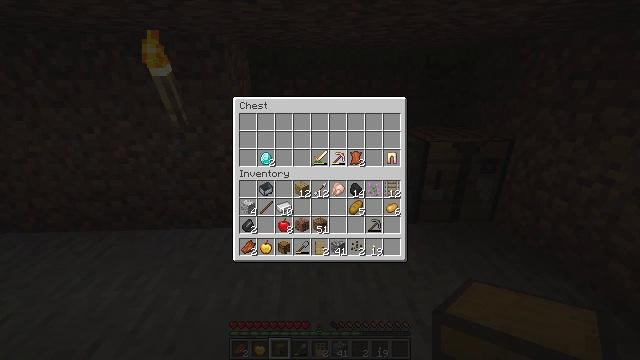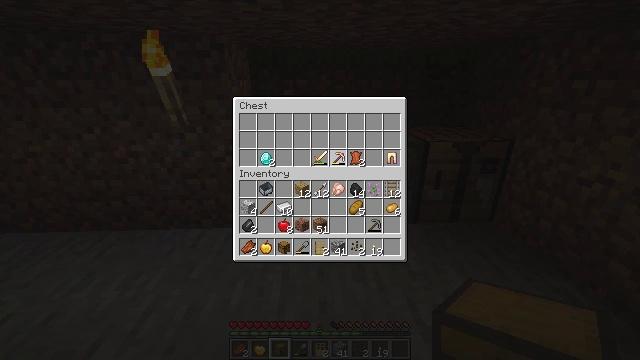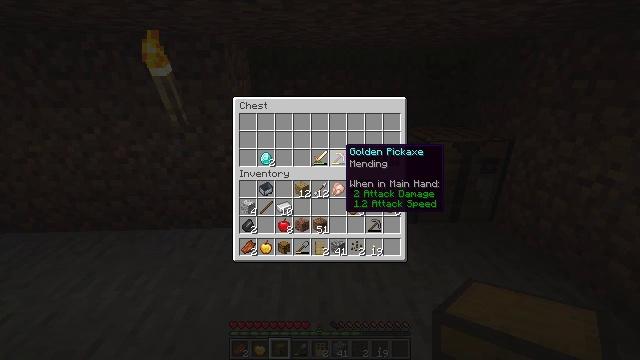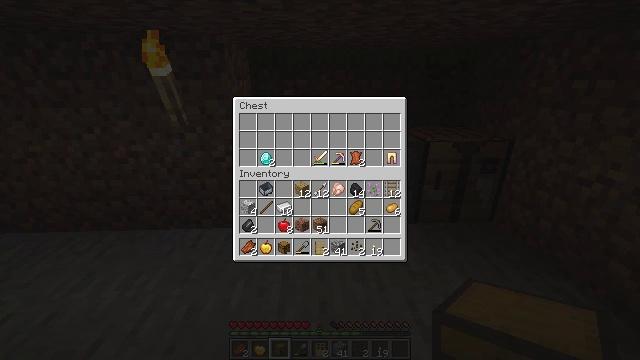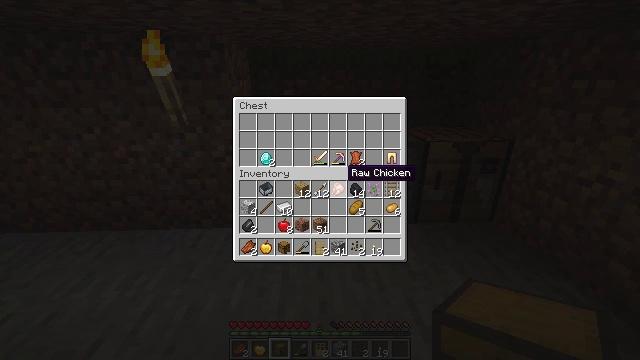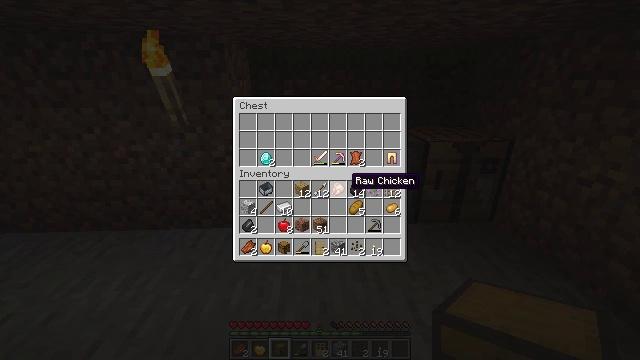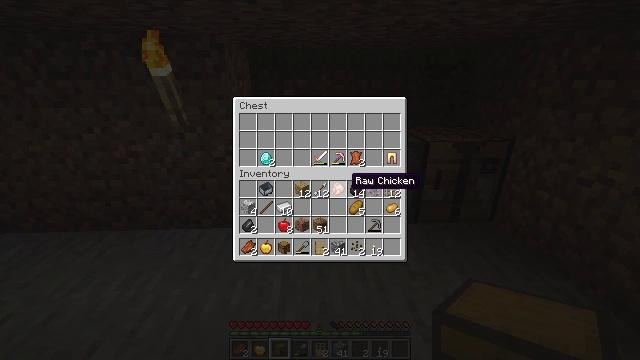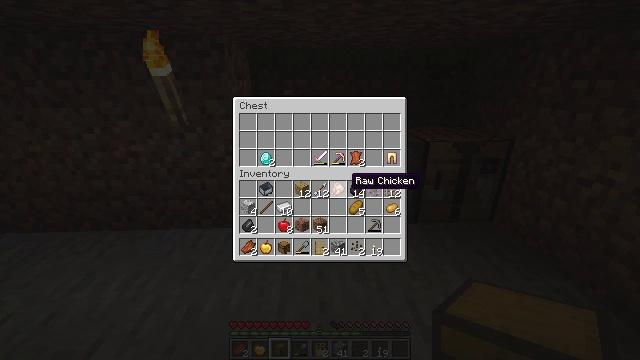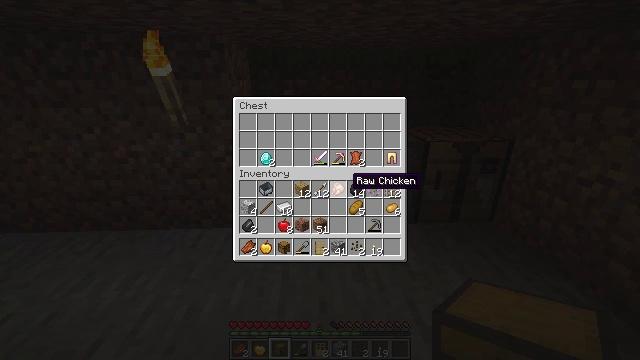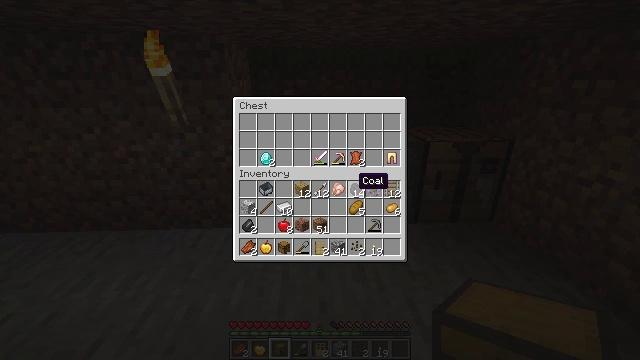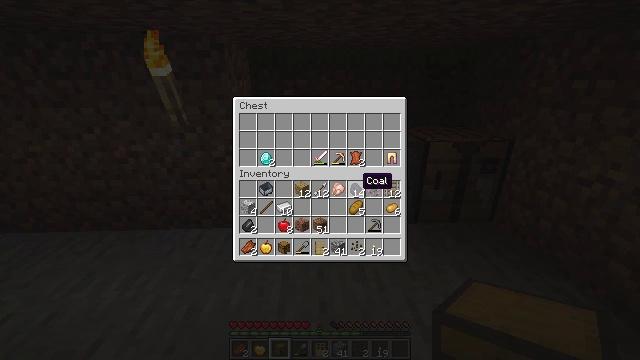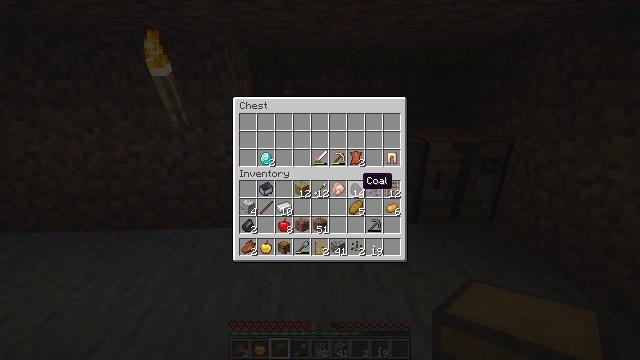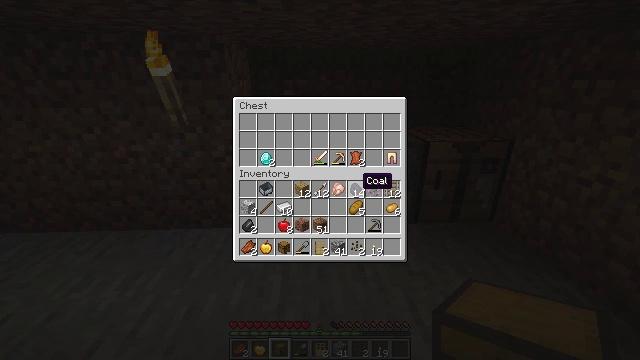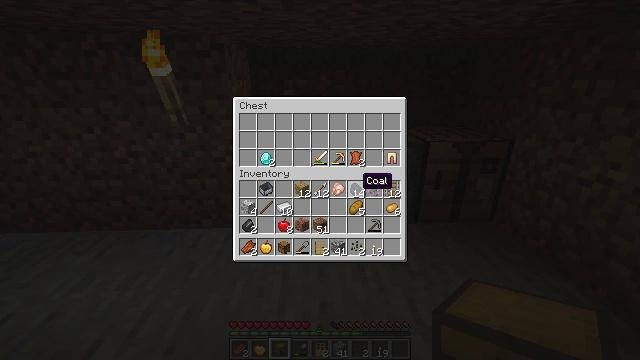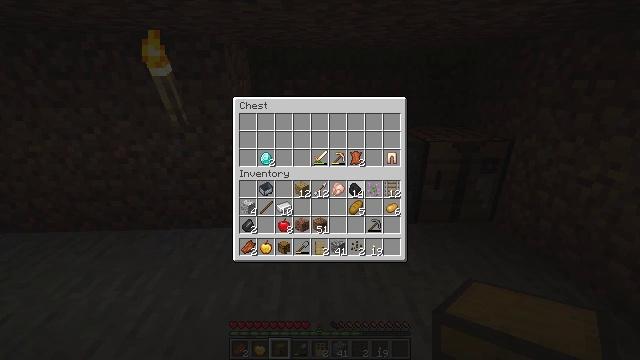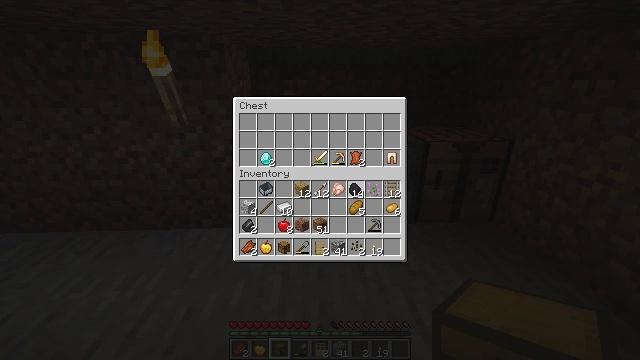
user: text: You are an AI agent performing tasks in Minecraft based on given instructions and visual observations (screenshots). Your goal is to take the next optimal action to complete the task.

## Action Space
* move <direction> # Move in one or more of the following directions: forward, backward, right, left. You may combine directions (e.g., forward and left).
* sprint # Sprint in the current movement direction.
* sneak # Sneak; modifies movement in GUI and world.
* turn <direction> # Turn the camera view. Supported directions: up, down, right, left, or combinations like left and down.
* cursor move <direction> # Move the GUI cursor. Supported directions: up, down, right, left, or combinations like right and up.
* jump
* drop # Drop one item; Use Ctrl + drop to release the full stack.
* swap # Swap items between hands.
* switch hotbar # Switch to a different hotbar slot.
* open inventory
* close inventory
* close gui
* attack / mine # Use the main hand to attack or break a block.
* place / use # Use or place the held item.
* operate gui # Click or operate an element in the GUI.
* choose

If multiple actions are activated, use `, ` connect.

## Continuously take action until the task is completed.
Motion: motion action
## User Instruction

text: Remove birch leaves from trees.
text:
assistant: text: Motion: attack / mine
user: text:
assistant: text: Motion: no_op
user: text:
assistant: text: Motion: turn down
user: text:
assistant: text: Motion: turn down
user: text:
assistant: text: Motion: turn down
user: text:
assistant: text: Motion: no_op
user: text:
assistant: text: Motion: no_op
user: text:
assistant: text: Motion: no_op
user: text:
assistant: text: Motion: no_op
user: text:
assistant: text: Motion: no_op
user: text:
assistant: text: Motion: no_op
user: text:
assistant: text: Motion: no_op
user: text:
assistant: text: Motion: no_op
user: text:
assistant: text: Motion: attack / mine
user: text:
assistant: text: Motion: attack / mine
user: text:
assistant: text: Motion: attack / mine
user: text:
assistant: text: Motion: turn left, attack / mine
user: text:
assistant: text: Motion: turn left
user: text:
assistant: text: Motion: turn left
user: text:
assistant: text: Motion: no_op
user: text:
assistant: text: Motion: no_op
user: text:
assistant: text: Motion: no_op
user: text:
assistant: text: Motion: no_op
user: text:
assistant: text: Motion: no_op
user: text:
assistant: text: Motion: no_op
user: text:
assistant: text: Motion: no_op
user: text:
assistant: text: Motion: no_op
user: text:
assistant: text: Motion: no_op
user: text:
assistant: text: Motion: no_op
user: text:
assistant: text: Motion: no_op